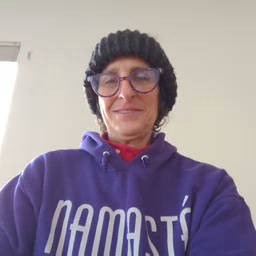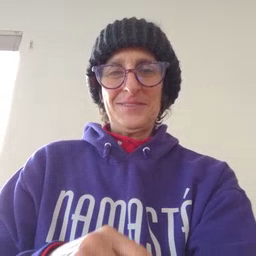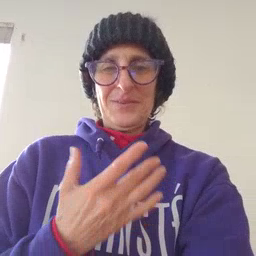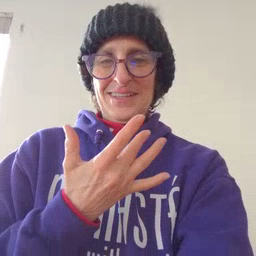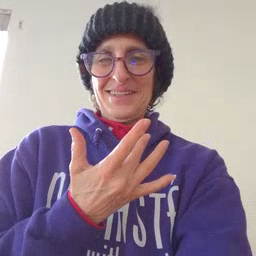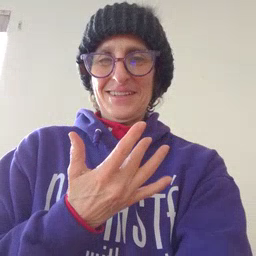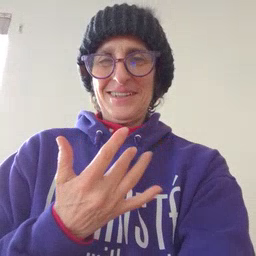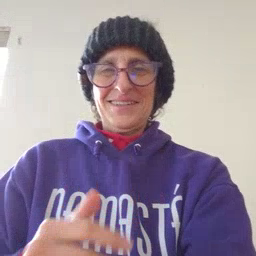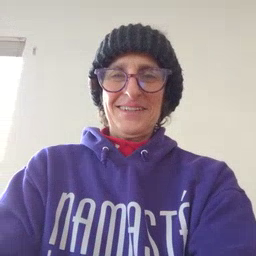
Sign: wait